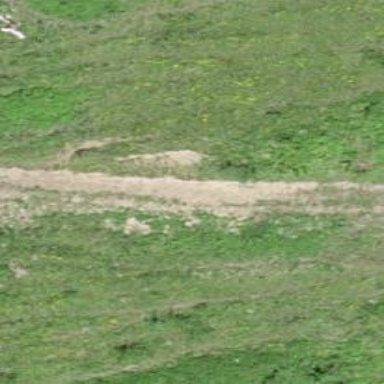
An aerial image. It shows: Grass track road with grade 5 tracktype.